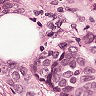
Metastatic tissue present: yes